Field crop: tomato
Growth stage: 2
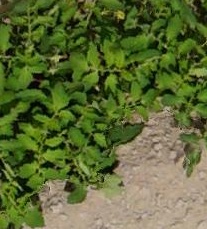
Species: tomato